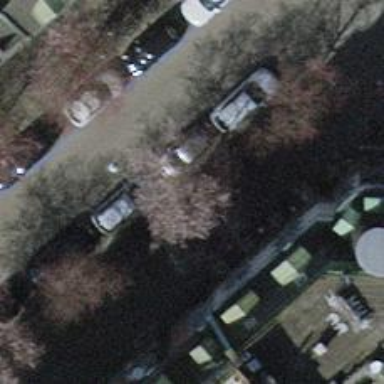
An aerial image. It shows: Tree-lined avenue.